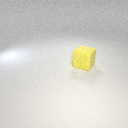
large yellow rubber cube